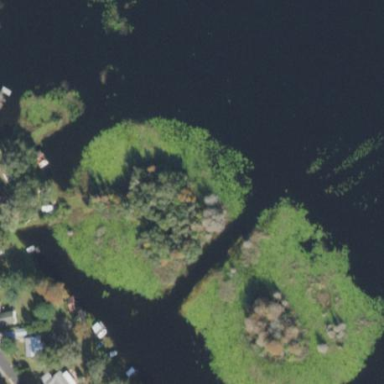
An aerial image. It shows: Wetland area.